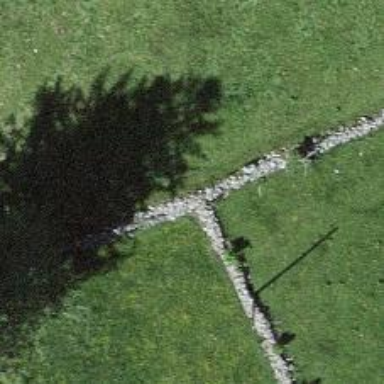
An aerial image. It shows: Wall is shown in the image.